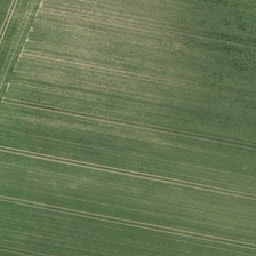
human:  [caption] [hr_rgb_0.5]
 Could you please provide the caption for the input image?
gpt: a meadow with intensive spring green grass in it .

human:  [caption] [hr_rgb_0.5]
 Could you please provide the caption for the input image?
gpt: a meadow with some sparse lines and spring green grass in it .

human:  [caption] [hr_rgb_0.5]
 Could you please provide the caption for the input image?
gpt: a meadow with many double lines divided into some little rectangle meadows .

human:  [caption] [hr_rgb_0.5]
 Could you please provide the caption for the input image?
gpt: Two double lines on the side and some long lines perpendicular to it.

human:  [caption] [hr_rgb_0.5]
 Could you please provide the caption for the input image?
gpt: There are two double lines on both sides and some long lines perpendicular to it.